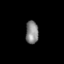
Tissue: skin
Cell type: Epithelial cells
Senescence score: 0.2665
Nuclear area (px): 286
Mean DAPI intensity: 133.483